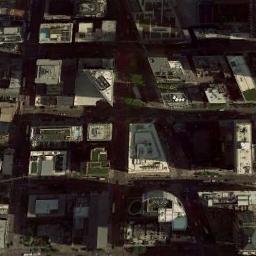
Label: commercial_area